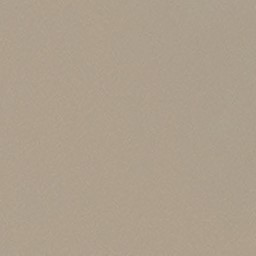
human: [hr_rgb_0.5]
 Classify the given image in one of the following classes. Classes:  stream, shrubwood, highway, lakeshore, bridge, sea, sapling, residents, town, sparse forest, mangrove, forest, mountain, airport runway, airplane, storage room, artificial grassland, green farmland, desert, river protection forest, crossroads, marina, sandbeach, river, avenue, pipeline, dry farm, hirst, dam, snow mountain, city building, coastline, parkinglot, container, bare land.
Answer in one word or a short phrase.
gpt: desert